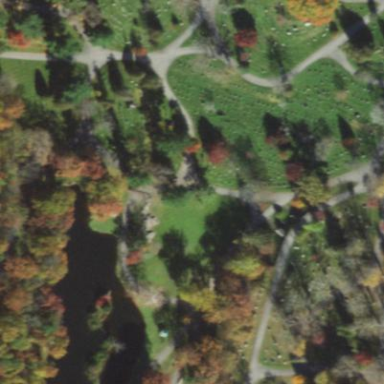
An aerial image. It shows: Sector in the cemetery.